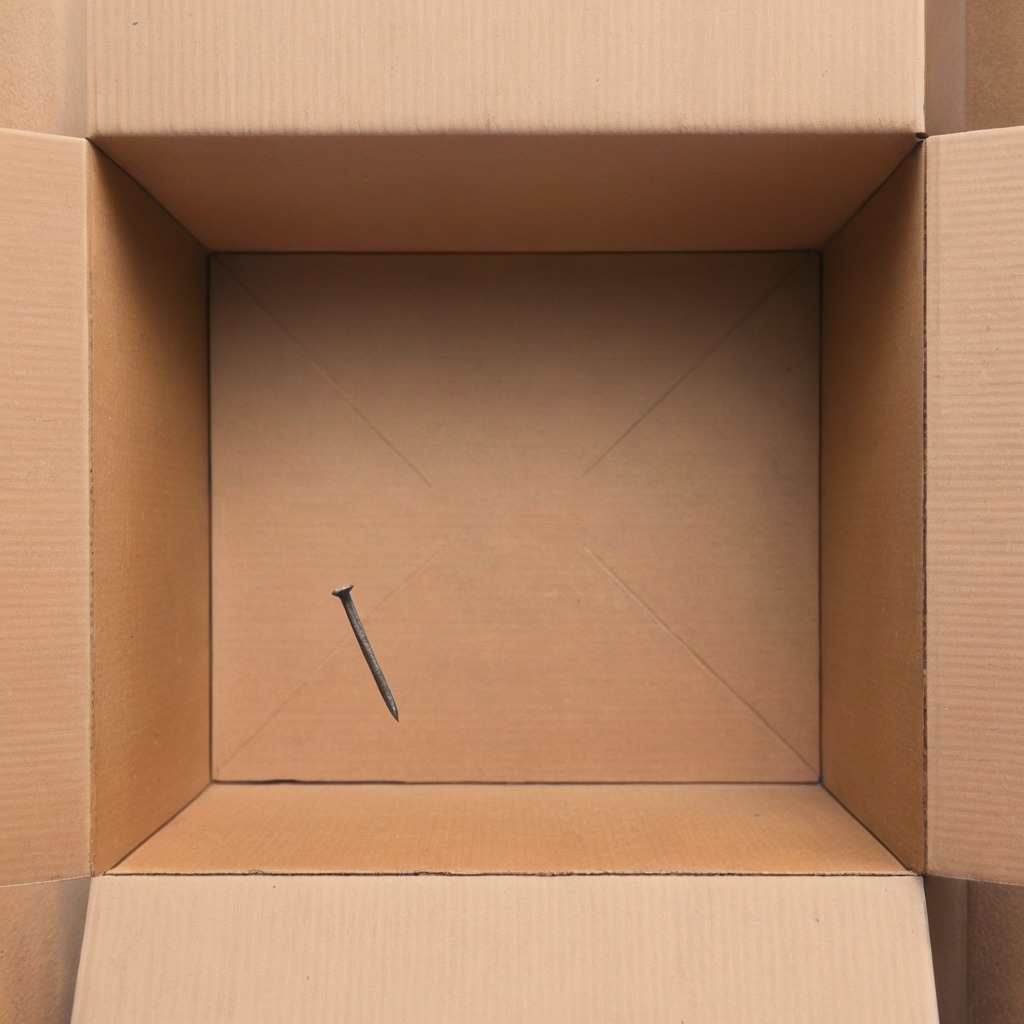
An iron nail is lying on a clean dry cardboard box surface in an outdoor workshop during daytime bright natural light soft shadows slightly creased but